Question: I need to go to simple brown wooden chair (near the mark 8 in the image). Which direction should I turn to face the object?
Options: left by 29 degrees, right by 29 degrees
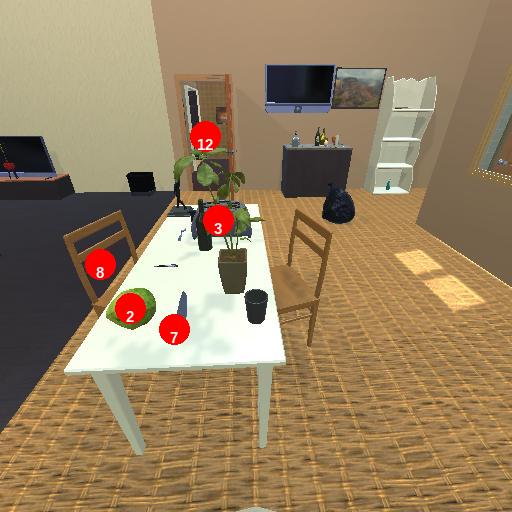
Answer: left by 29 degrees